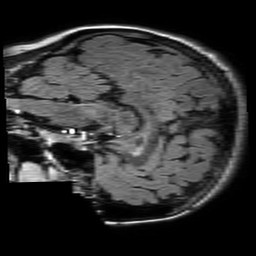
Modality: FLAIR
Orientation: sagittal
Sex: female
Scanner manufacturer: philips
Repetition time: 11 s
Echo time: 0.125 s